Breast ultrasound image
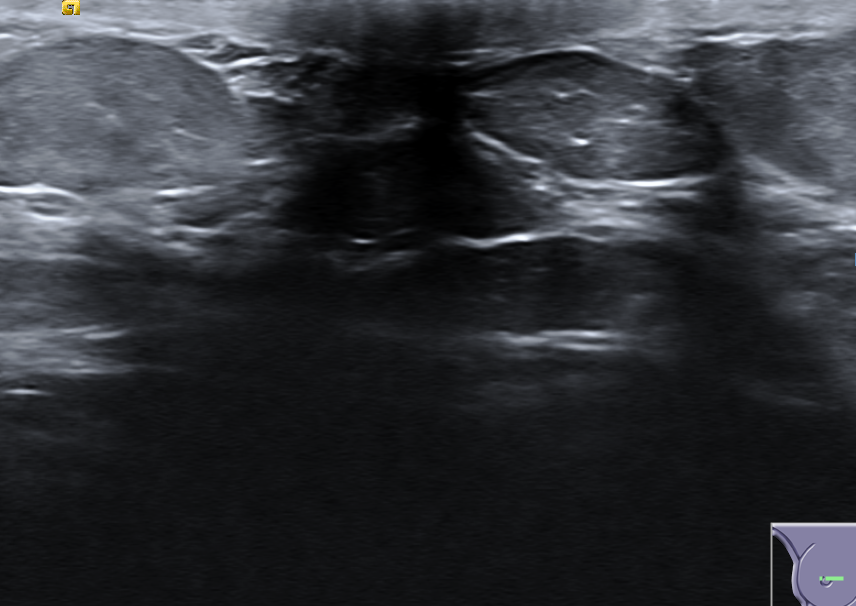
Diagnosis: normal